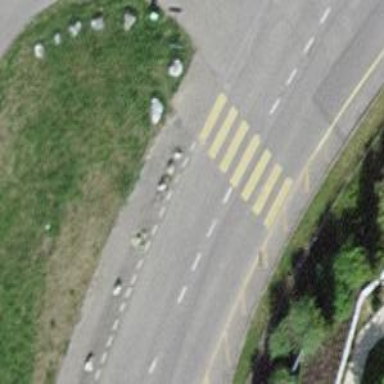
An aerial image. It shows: Zebra crossing on the road.